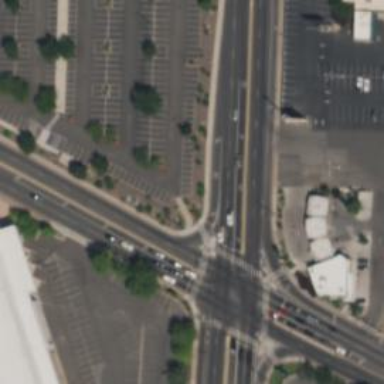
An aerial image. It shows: Secondary link road with asphalt surface and separate sidewalk.